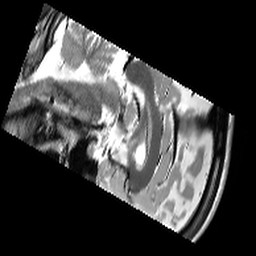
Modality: T2w
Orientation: sagittal
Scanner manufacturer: siemens
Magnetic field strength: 3 T
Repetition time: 10.64 s
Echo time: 0.05 s